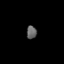
Tissue: lung
Cell type: Epithelial cells
Senescence score: 0.1295
Nuclear area (px): 128
Mean DAPI intensity: 98.9375